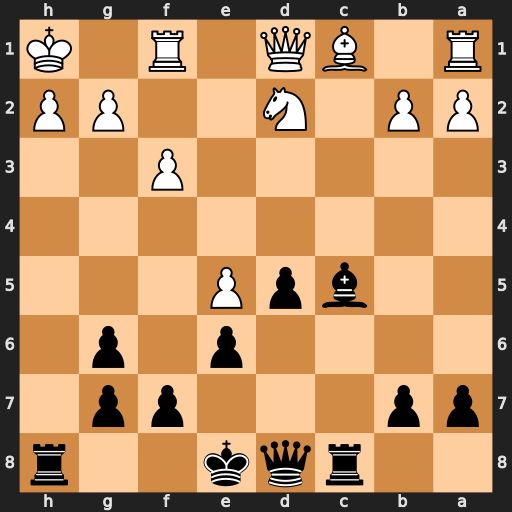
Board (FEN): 2rqk2r/pp3pp1/4p1p1/2bpP3/8/5P2/PP1N2PP/R1BQ1R1K
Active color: b
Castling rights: k
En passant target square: -
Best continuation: Rxh2+ Kxh2 Qh4#